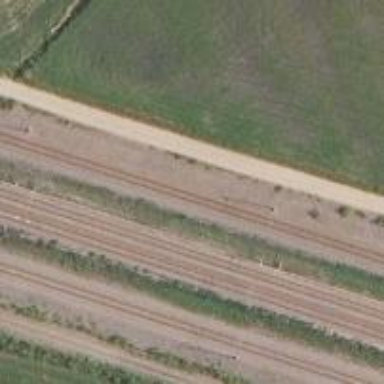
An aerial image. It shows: Site related to the railway.